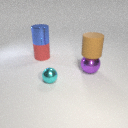
large brown rubber cylinder to the right of large blue metal cylinder